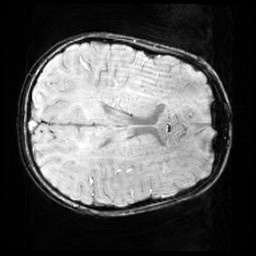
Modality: SWI
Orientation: axial
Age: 10
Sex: female
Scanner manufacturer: siemens
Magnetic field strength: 3 T
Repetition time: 0.027 s
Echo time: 0.02 s